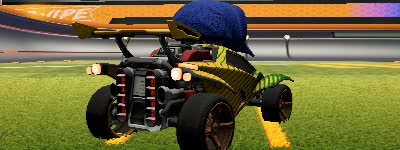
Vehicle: octane